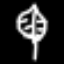
Label: leaf